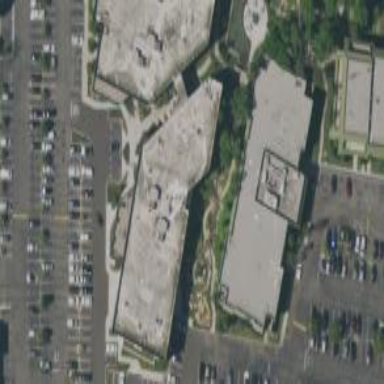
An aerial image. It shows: Commercial building.